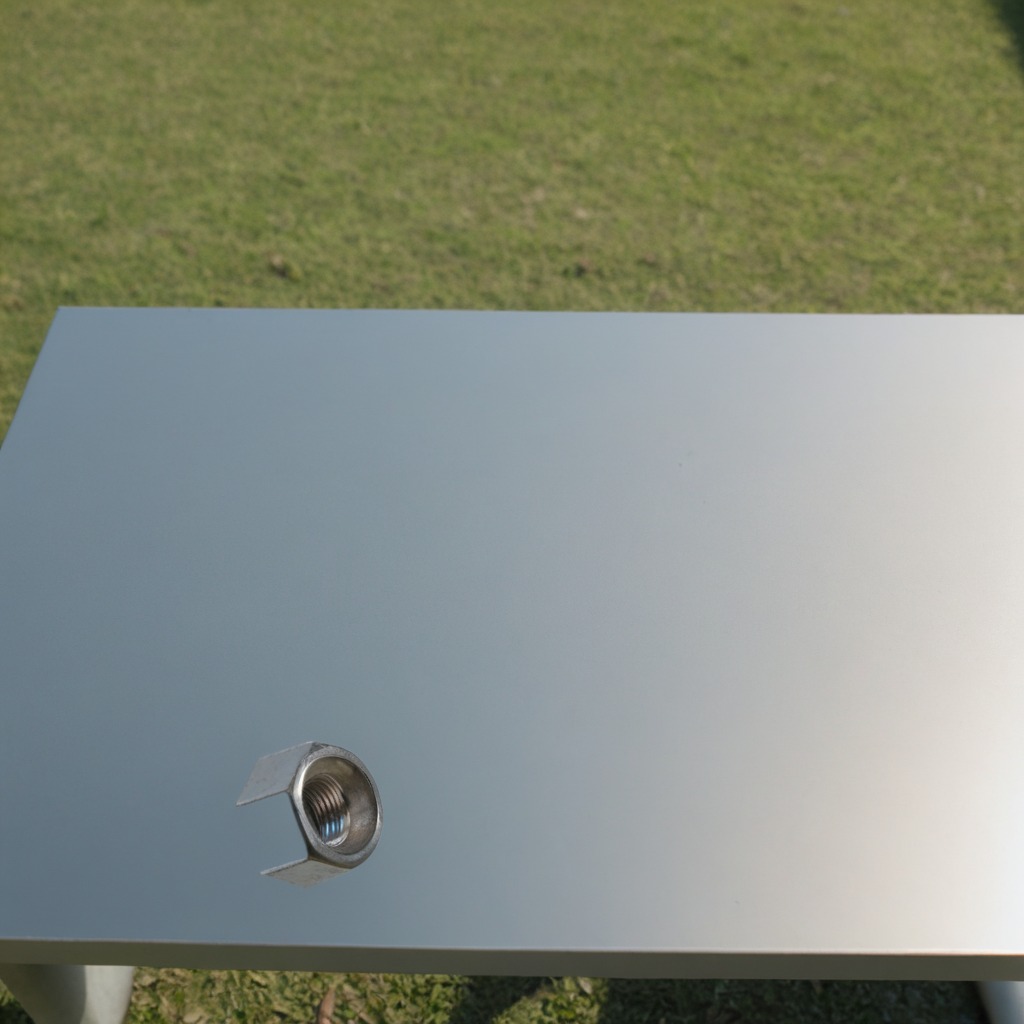
A metal nut lies on a clean utility table in a temporary outdoor tool station afternoon light present textured surface.